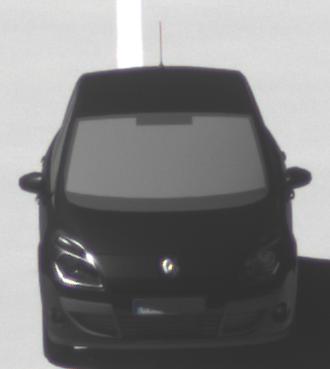
Make: Renault
Model: Scénic 1.6 16V 110
Detailed model: Scénic (III)
Model produced from: 2009/06
Model produced until: 2010/08
Doors: 5
Color: black
Road condition: dry road
Daytime: midday
Contrast: high contrast